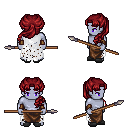
a pixel art fantasy rpg character, male body template, dark elf, purple skin, white tattered cape, robe skirt, brunette princess hairstyle, cloth bracers, gray slippers, spear, four views (front, back, left, right), 2x2 character sprite sheet, small pixel art, hard edges, no anti-aliasing